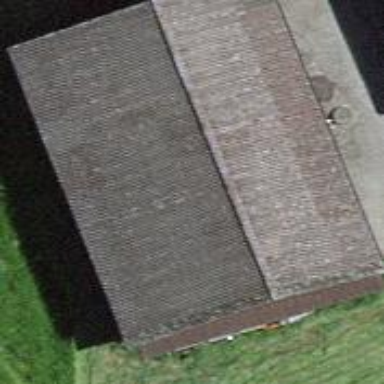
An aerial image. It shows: Barn.